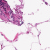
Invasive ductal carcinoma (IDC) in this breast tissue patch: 0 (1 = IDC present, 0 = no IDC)